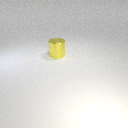
large yellow metal cylinder